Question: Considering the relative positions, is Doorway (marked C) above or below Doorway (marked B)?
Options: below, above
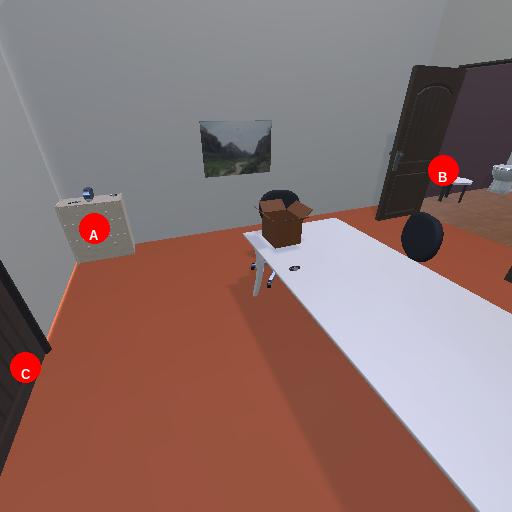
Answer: below